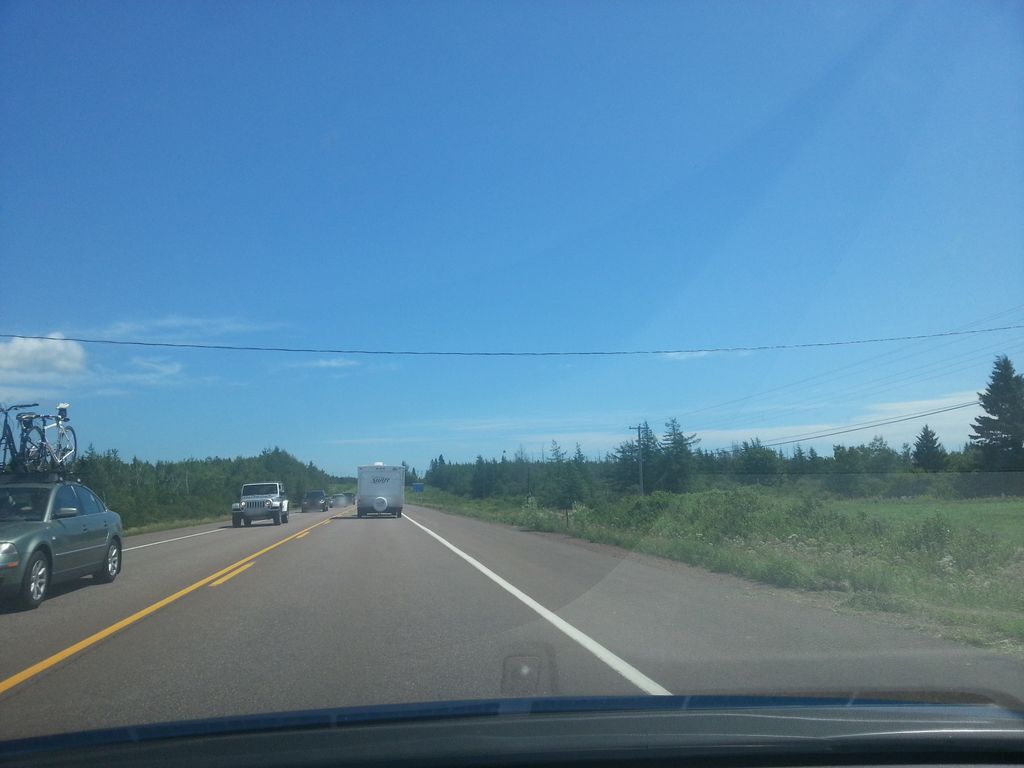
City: charlottetown